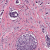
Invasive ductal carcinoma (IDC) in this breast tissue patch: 1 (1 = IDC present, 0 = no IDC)